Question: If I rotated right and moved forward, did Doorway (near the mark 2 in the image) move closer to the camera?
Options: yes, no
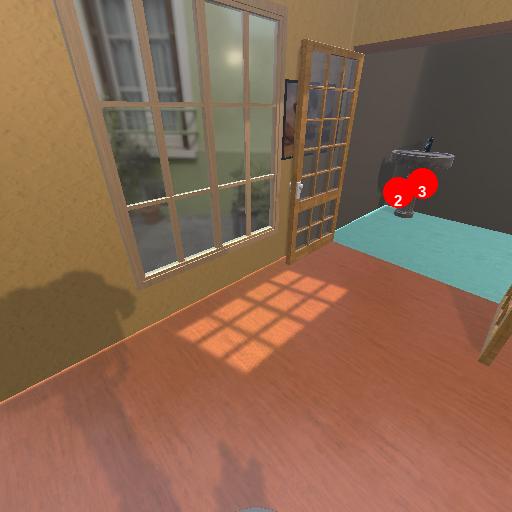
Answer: yes